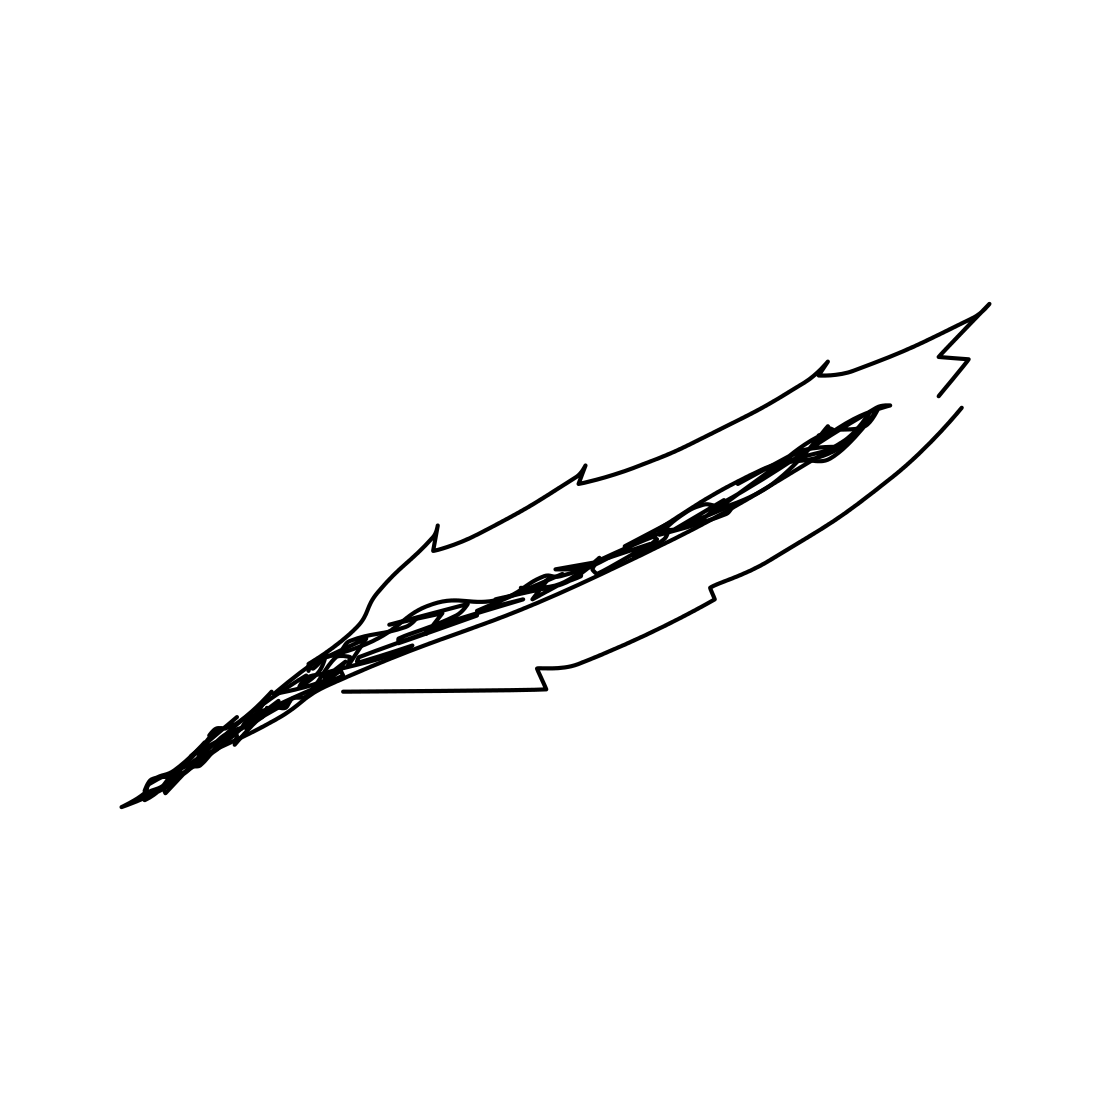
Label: feather